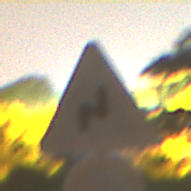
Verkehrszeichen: DoppelkurveRechts
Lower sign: UeberholverbotKraftfahrzeuge
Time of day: Night
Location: Outdoor (Suburban)
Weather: Clear
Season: NotSpecified
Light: Artificial